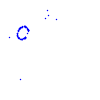
Particle: proton